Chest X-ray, PA view. Patient: 57 years old, sex M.
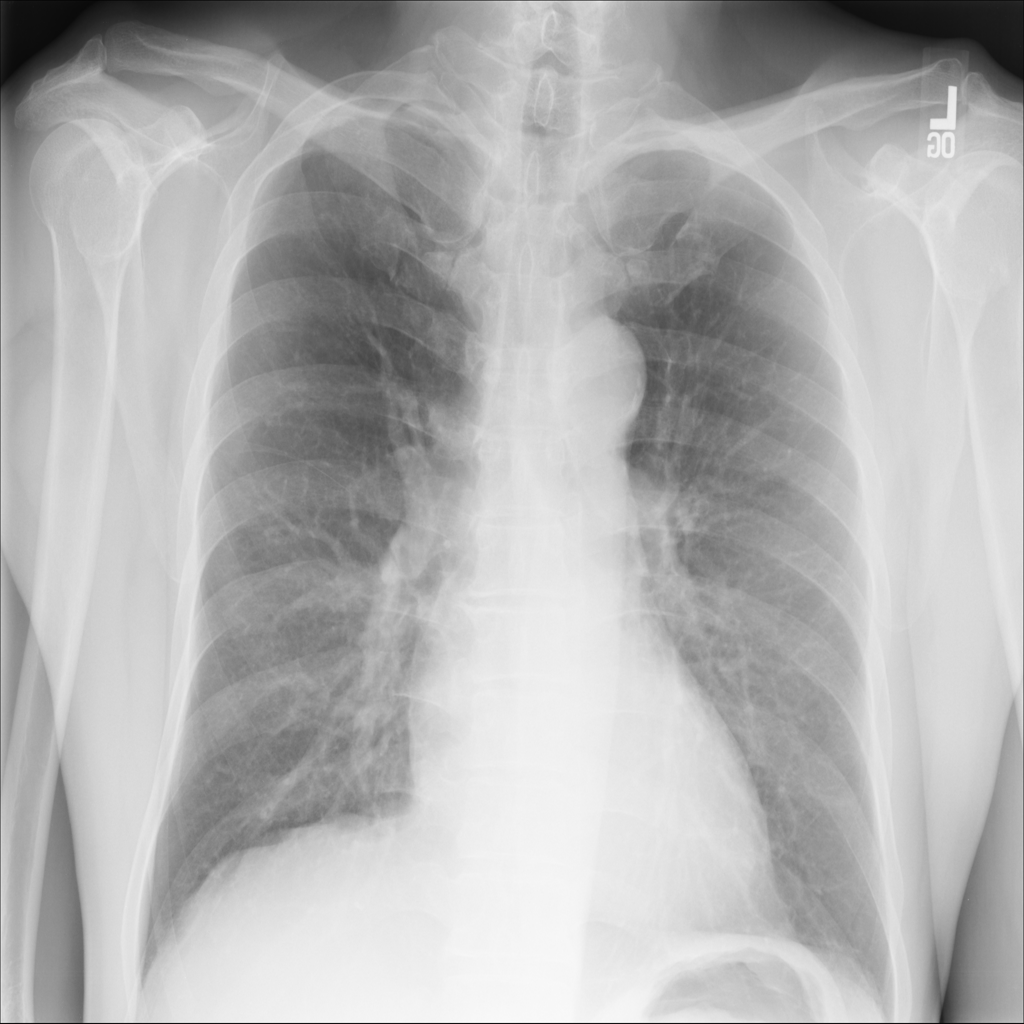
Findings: No Finding